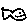
Label: fish